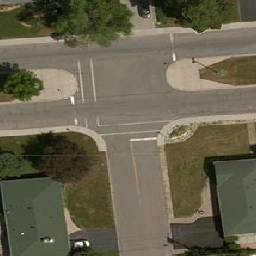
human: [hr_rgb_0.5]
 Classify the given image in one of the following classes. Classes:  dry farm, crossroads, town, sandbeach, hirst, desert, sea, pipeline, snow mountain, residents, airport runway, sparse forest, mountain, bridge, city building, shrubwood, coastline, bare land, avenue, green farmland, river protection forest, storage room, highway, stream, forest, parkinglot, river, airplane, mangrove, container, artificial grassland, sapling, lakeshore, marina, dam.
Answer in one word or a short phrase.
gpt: crossroads